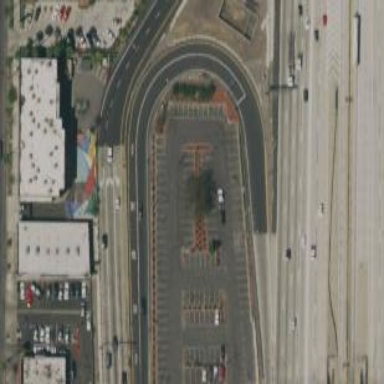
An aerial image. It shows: Parking area with surface dedicated for park and ride.